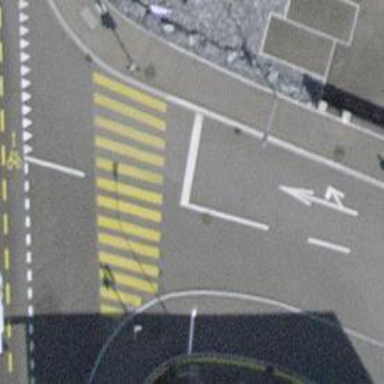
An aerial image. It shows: Traffic signals at road crossing.